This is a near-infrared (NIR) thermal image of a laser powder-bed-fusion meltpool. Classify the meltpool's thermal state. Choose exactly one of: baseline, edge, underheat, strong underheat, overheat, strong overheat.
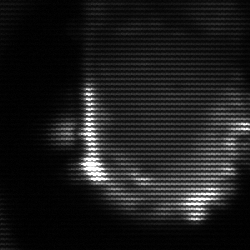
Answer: baseline